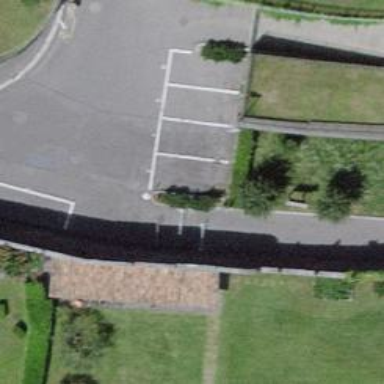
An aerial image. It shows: Bollard barrier.